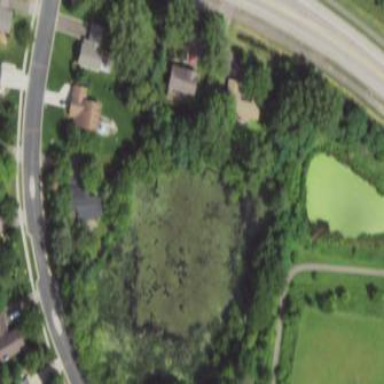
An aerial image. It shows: Pond with natural water.